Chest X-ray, PA view. Patient: 32 years old, sex F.
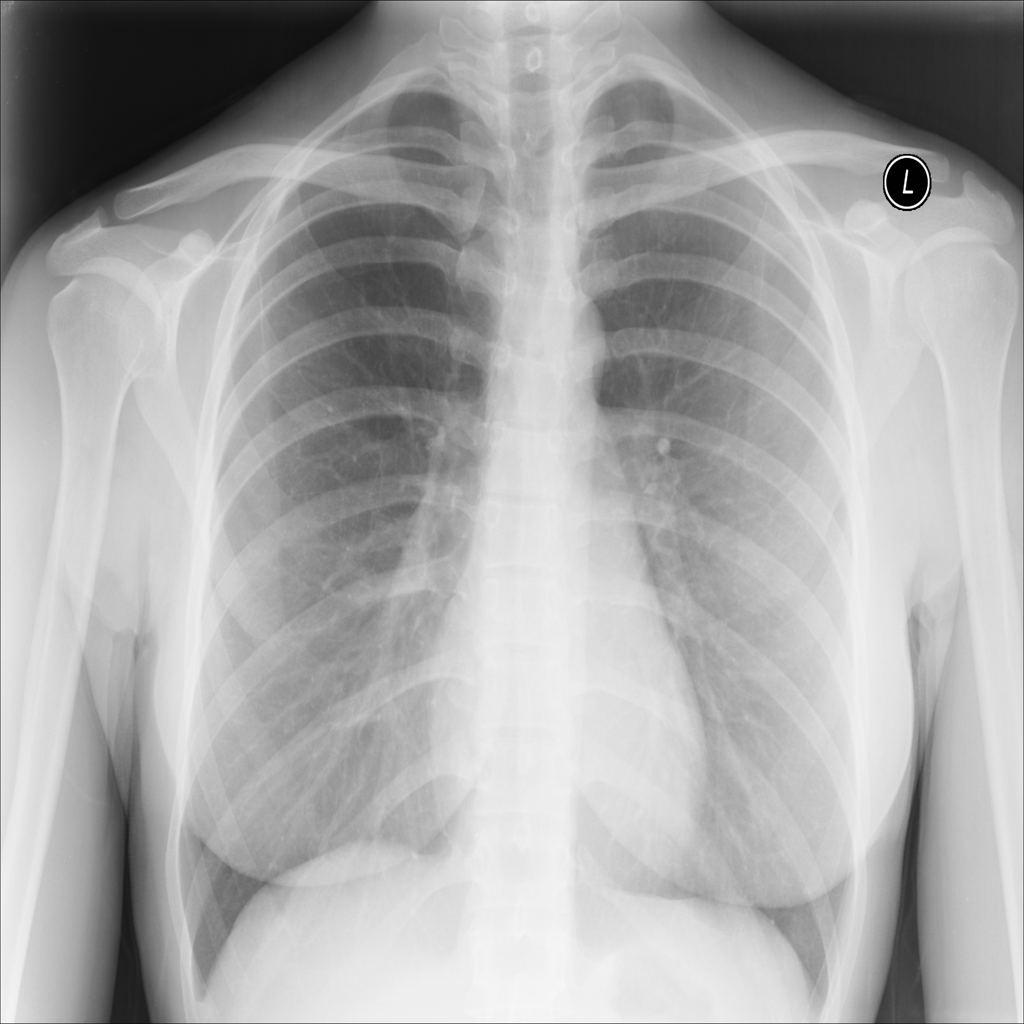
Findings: No Finding